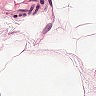
Metastatic tissue present: no